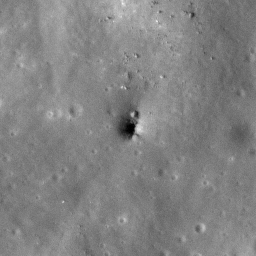
Pit: Copernicus 5
Host crater: Copernicus
Host type: impact_melt
Lunar coordinates: latitude 9.016, longitude 339.745